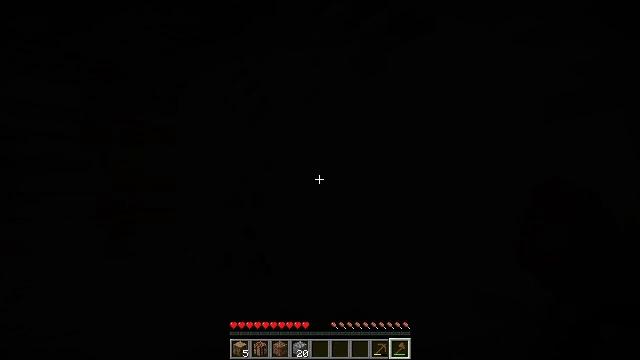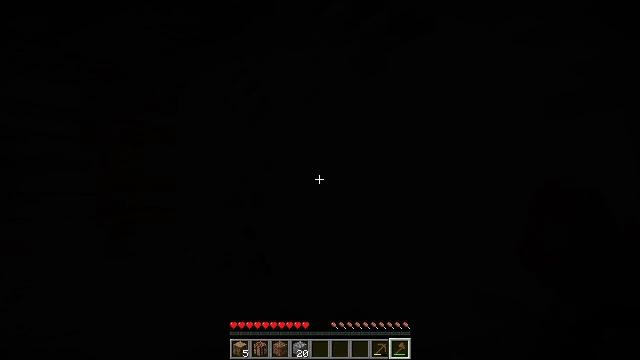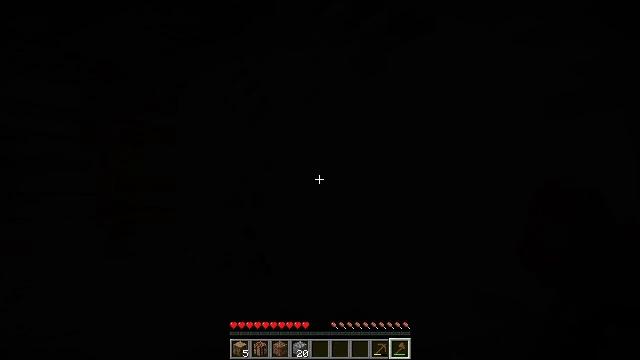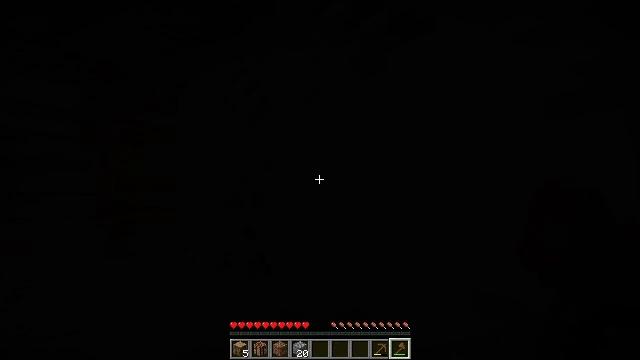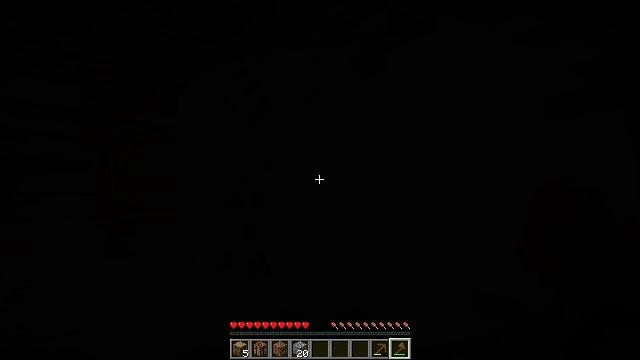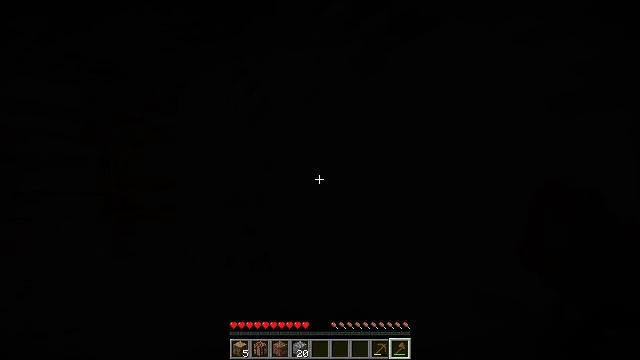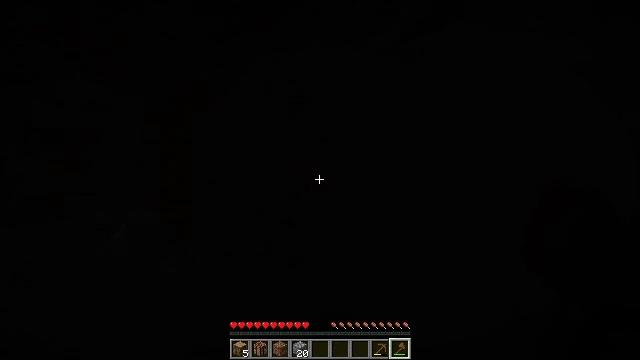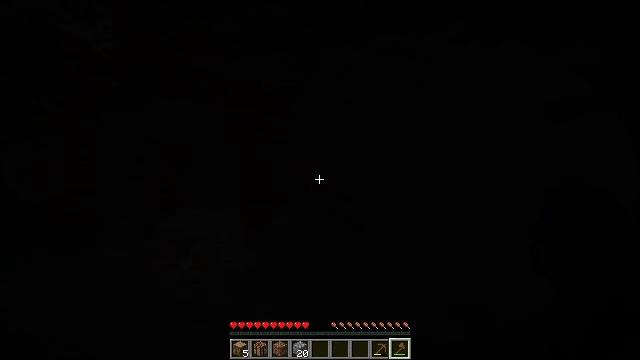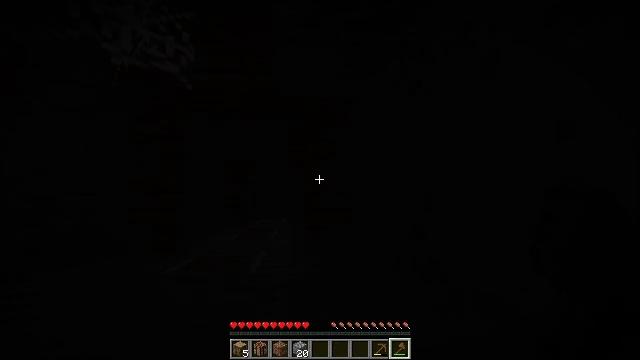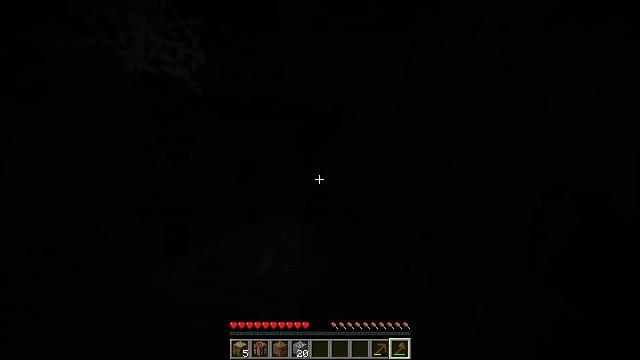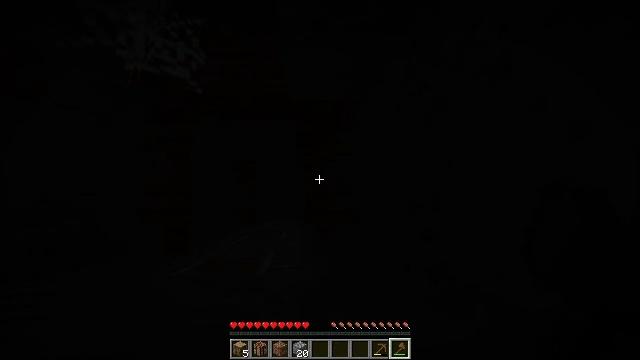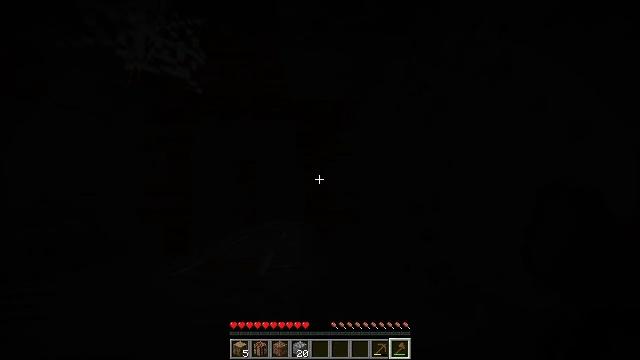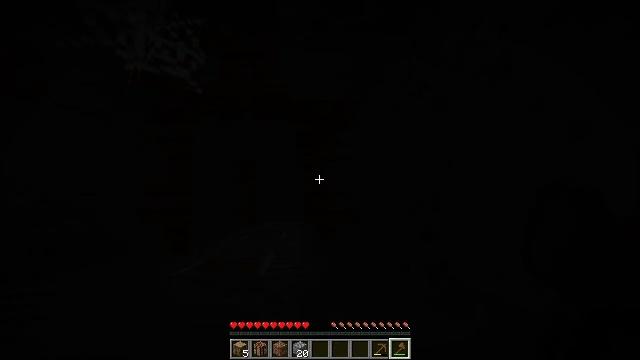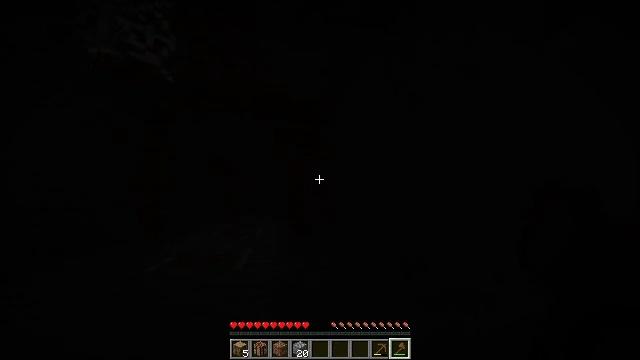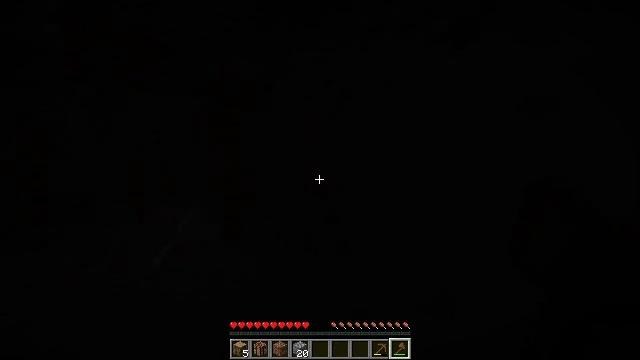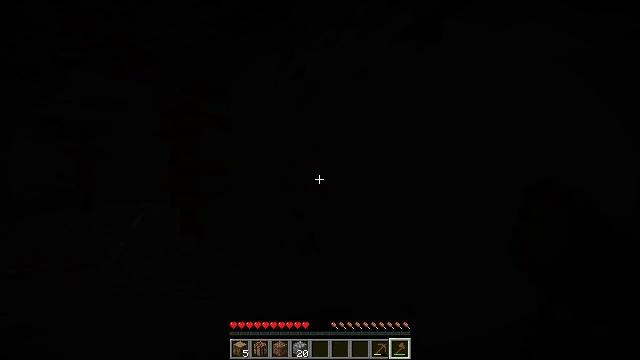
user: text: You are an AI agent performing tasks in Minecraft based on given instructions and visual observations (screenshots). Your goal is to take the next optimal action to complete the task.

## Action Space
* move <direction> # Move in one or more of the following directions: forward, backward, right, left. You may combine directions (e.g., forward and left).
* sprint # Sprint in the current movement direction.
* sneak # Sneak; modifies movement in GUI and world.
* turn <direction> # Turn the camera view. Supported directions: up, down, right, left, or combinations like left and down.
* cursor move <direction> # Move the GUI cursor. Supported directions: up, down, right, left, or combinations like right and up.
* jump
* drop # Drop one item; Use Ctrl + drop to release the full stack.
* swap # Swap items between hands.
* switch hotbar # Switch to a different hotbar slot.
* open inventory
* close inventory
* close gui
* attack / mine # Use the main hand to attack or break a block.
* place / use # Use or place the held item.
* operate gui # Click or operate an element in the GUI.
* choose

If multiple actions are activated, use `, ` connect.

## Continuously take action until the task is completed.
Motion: motion action
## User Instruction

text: Collect cobblestone blocks for construction.
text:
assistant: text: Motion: no_op
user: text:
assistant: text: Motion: no_op
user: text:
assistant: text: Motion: no_op
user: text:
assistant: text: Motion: no_op
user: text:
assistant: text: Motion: no_op
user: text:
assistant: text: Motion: turn left and down
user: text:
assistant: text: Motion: turn left
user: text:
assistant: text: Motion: turn left and up
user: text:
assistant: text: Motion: turn left
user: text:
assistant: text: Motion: no_op
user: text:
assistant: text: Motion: no_op
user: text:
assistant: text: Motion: no_op
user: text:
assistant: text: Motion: turn right and down
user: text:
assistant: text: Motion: turn right and down
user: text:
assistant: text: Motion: turn right and down
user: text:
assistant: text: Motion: no_op
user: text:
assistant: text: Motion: no_op
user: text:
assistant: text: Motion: no_op
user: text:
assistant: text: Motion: no_op
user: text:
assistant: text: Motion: no_op
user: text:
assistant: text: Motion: no_op
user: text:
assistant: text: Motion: no_op
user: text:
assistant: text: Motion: turn right
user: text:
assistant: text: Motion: turn right
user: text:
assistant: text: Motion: turn right
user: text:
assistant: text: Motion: no_op
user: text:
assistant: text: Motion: no_op
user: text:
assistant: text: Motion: no_op
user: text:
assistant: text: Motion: no_op
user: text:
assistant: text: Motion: no_op